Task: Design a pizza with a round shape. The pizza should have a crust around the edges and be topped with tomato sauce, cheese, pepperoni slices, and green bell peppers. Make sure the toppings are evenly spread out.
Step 252:
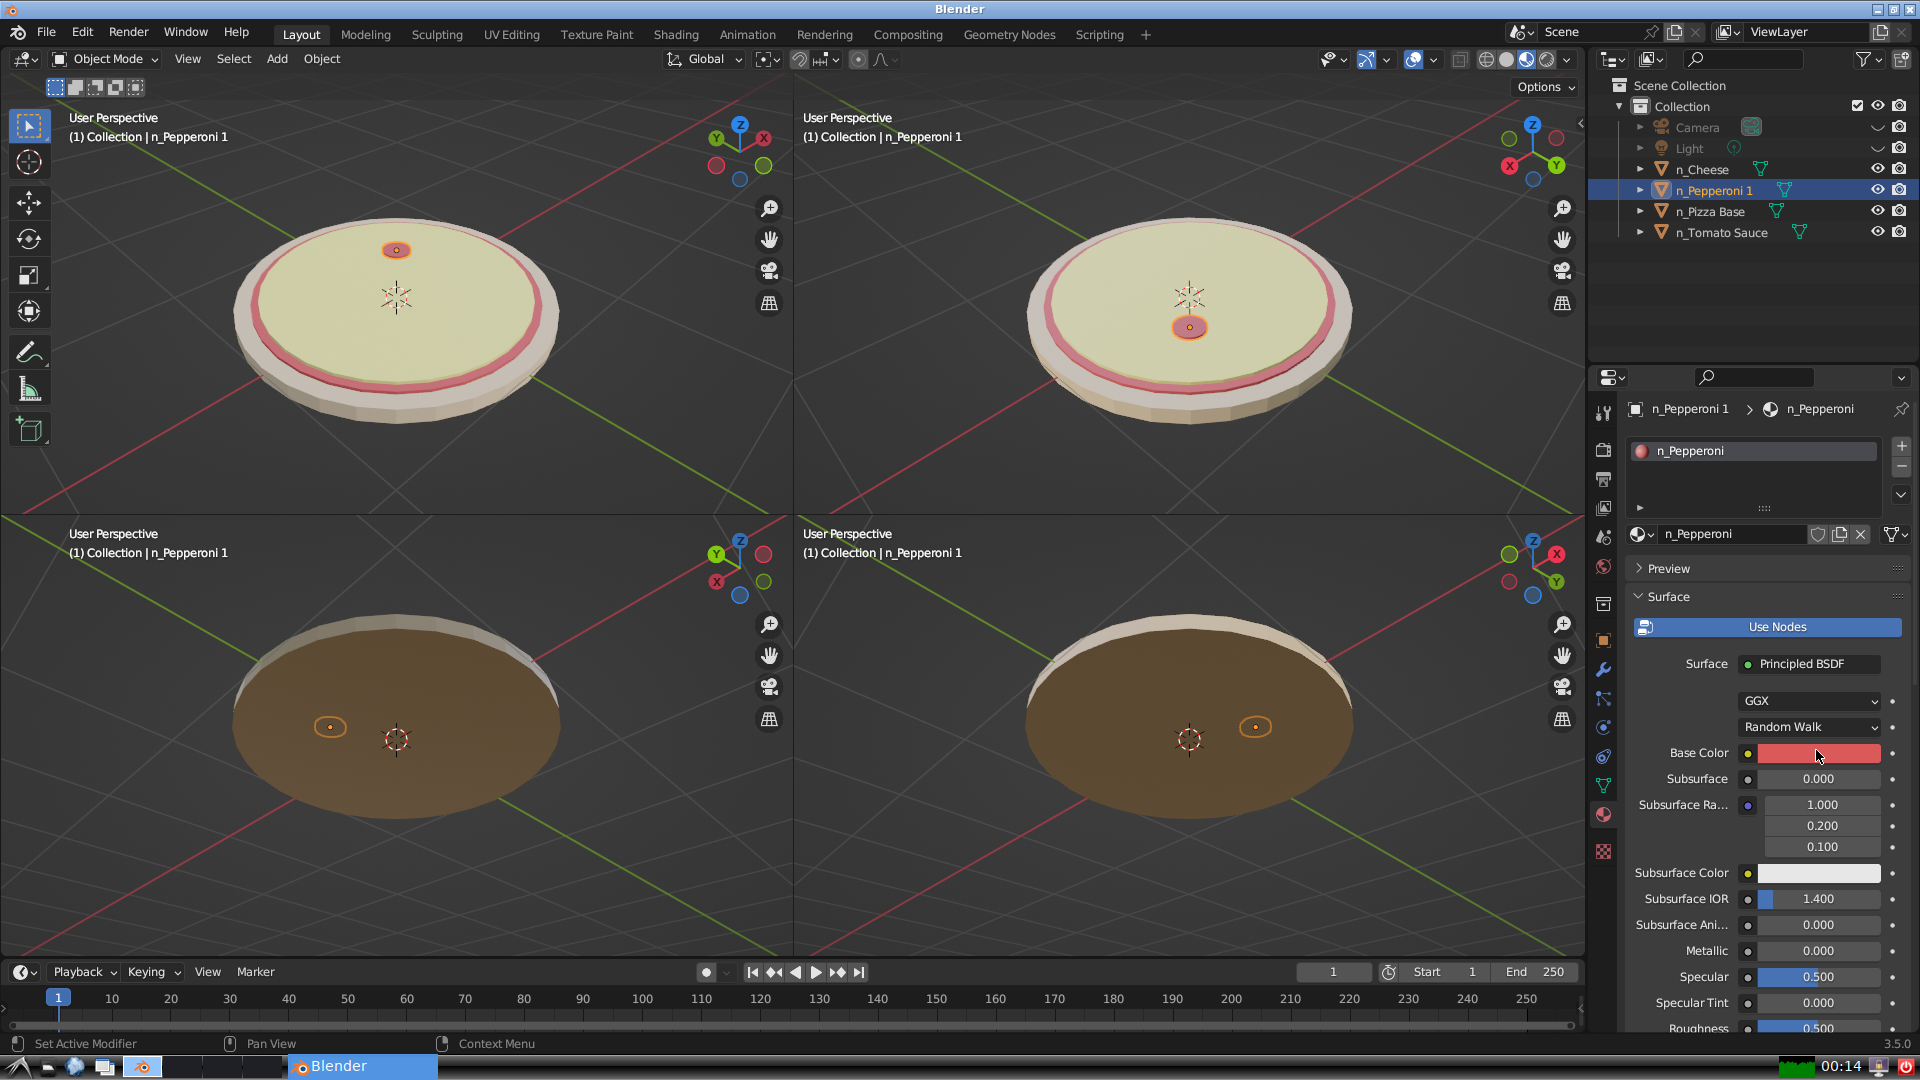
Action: {"mouse_move": [278, 58]}